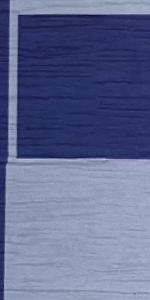
Label: Empty